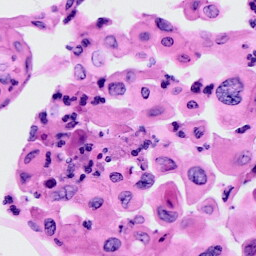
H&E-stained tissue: Cervix